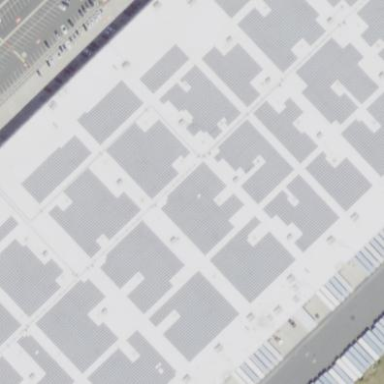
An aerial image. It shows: Warehouse.